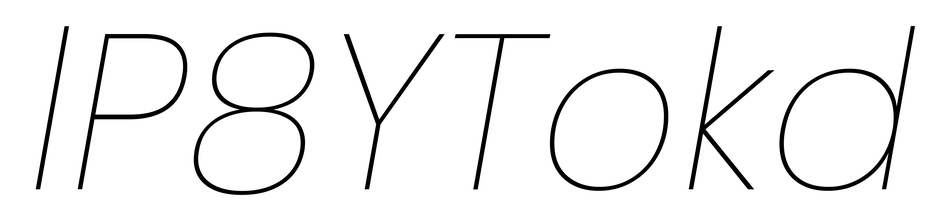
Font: Poppins-ThinItalic